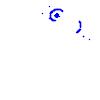
Particle: kaon